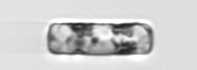
Label: Guinardia_delicatula